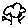
Label: tree